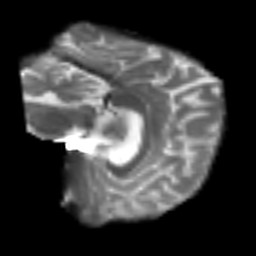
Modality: T2w
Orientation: sagittal
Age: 61
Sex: male
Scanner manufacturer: siemens
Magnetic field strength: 3 T
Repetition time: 4.987 s
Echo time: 0.0792 s